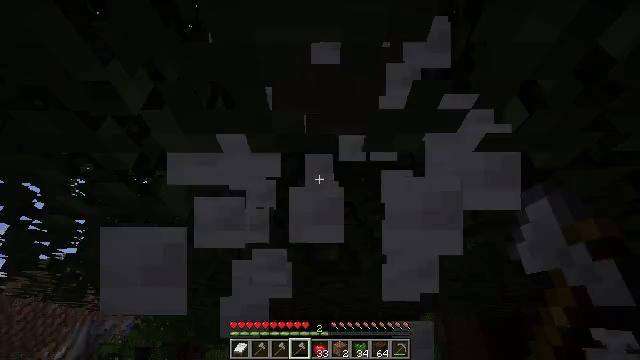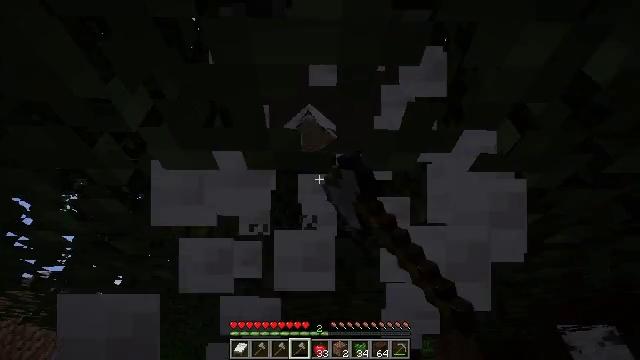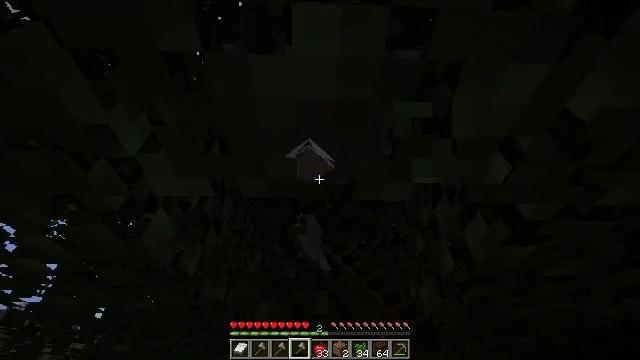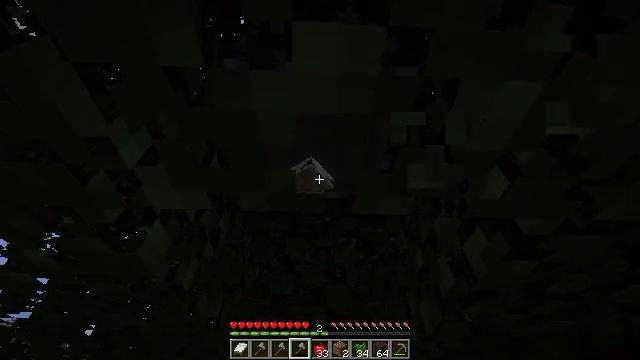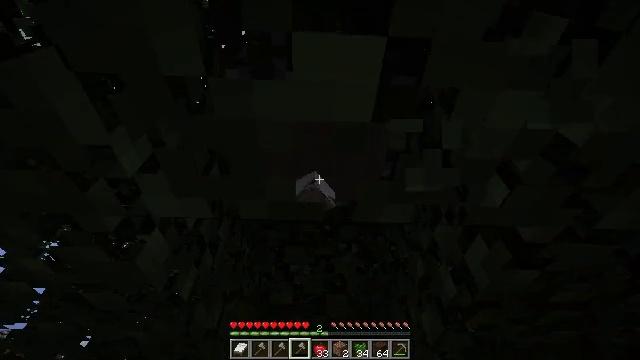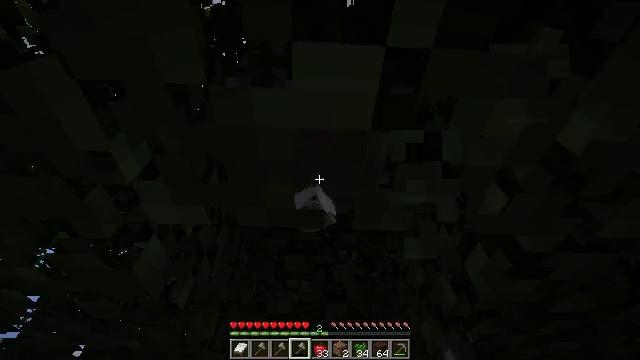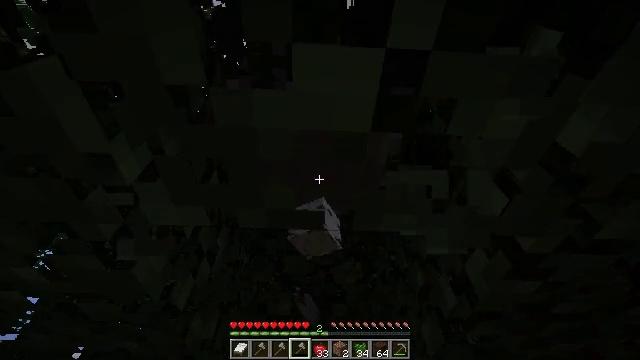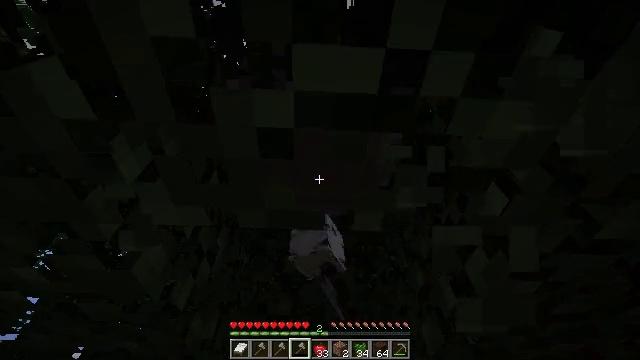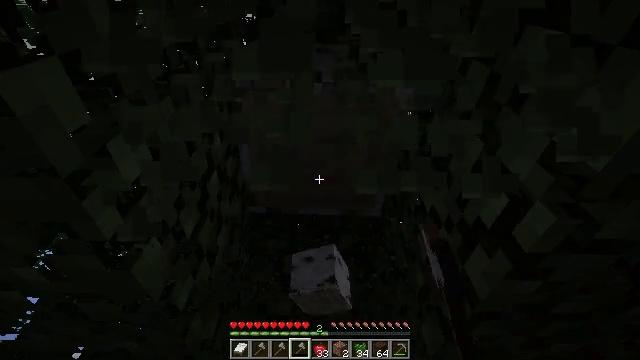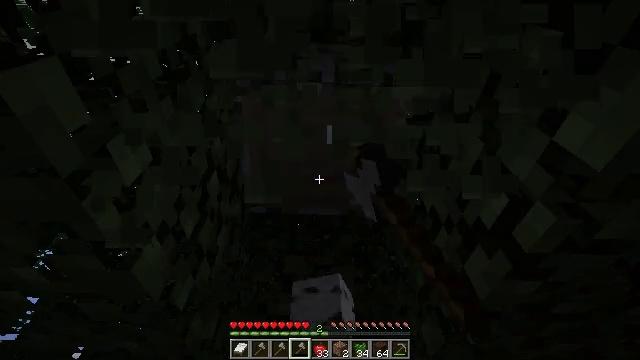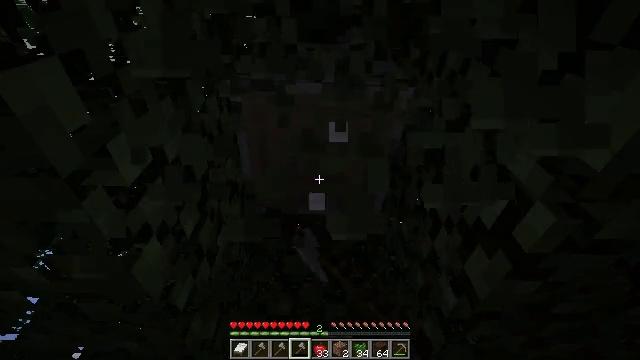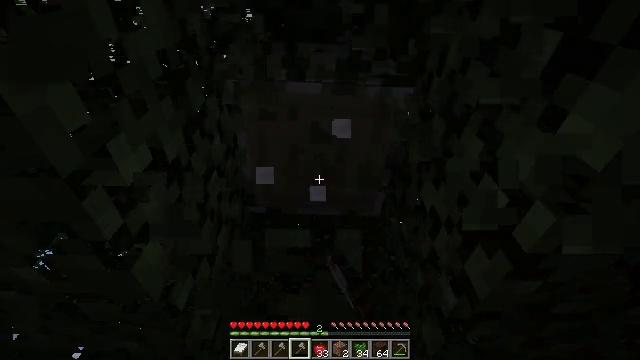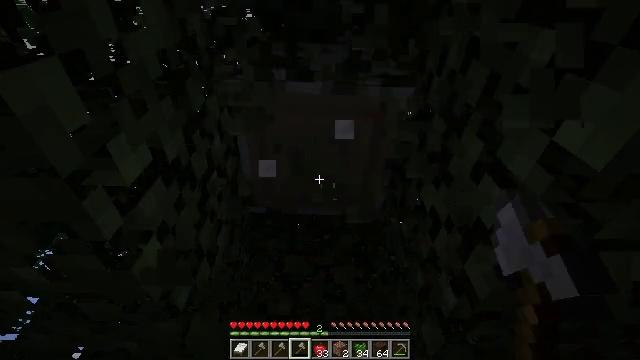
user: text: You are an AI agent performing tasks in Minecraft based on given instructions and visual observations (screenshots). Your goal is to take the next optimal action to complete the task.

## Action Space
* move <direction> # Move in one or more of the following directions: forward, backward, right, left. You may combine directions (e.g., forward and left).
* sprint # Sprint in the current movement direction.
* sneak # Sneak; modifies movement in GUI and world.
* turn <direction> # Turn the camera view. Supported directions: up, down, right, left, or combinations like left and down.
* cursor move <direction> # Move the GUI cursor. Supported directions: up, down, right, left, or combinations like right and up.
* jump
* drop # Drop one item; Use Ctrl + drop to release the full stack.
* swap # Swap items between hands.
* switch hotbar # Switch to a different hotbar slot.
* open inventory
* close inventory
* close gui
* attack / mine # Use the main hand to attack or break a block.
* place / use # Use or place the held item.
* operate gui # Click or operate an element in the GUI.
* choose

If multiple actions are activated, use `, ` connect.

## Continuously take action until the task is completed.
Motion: motion action
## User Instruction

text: Break the birch leaves block.
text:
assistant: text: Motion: turn right and up, attack / mine
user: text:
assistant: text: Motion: turn right and up, attack / mine
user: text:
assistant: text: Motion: turn up, attack / mine
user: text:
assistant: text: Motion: turn up, attack / mine
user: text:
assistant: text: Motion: turn up, attack / mine
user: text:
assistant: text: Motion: attack / mine
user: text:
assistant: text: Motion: attack / mine
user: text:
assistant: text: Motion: attack / mine
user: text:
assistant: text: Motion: attack / mine
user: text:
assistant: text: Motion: attack / mine
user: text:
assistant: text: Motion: attack / mine
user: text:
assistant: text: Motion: attack / mine
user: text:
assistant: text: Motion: attack / mine